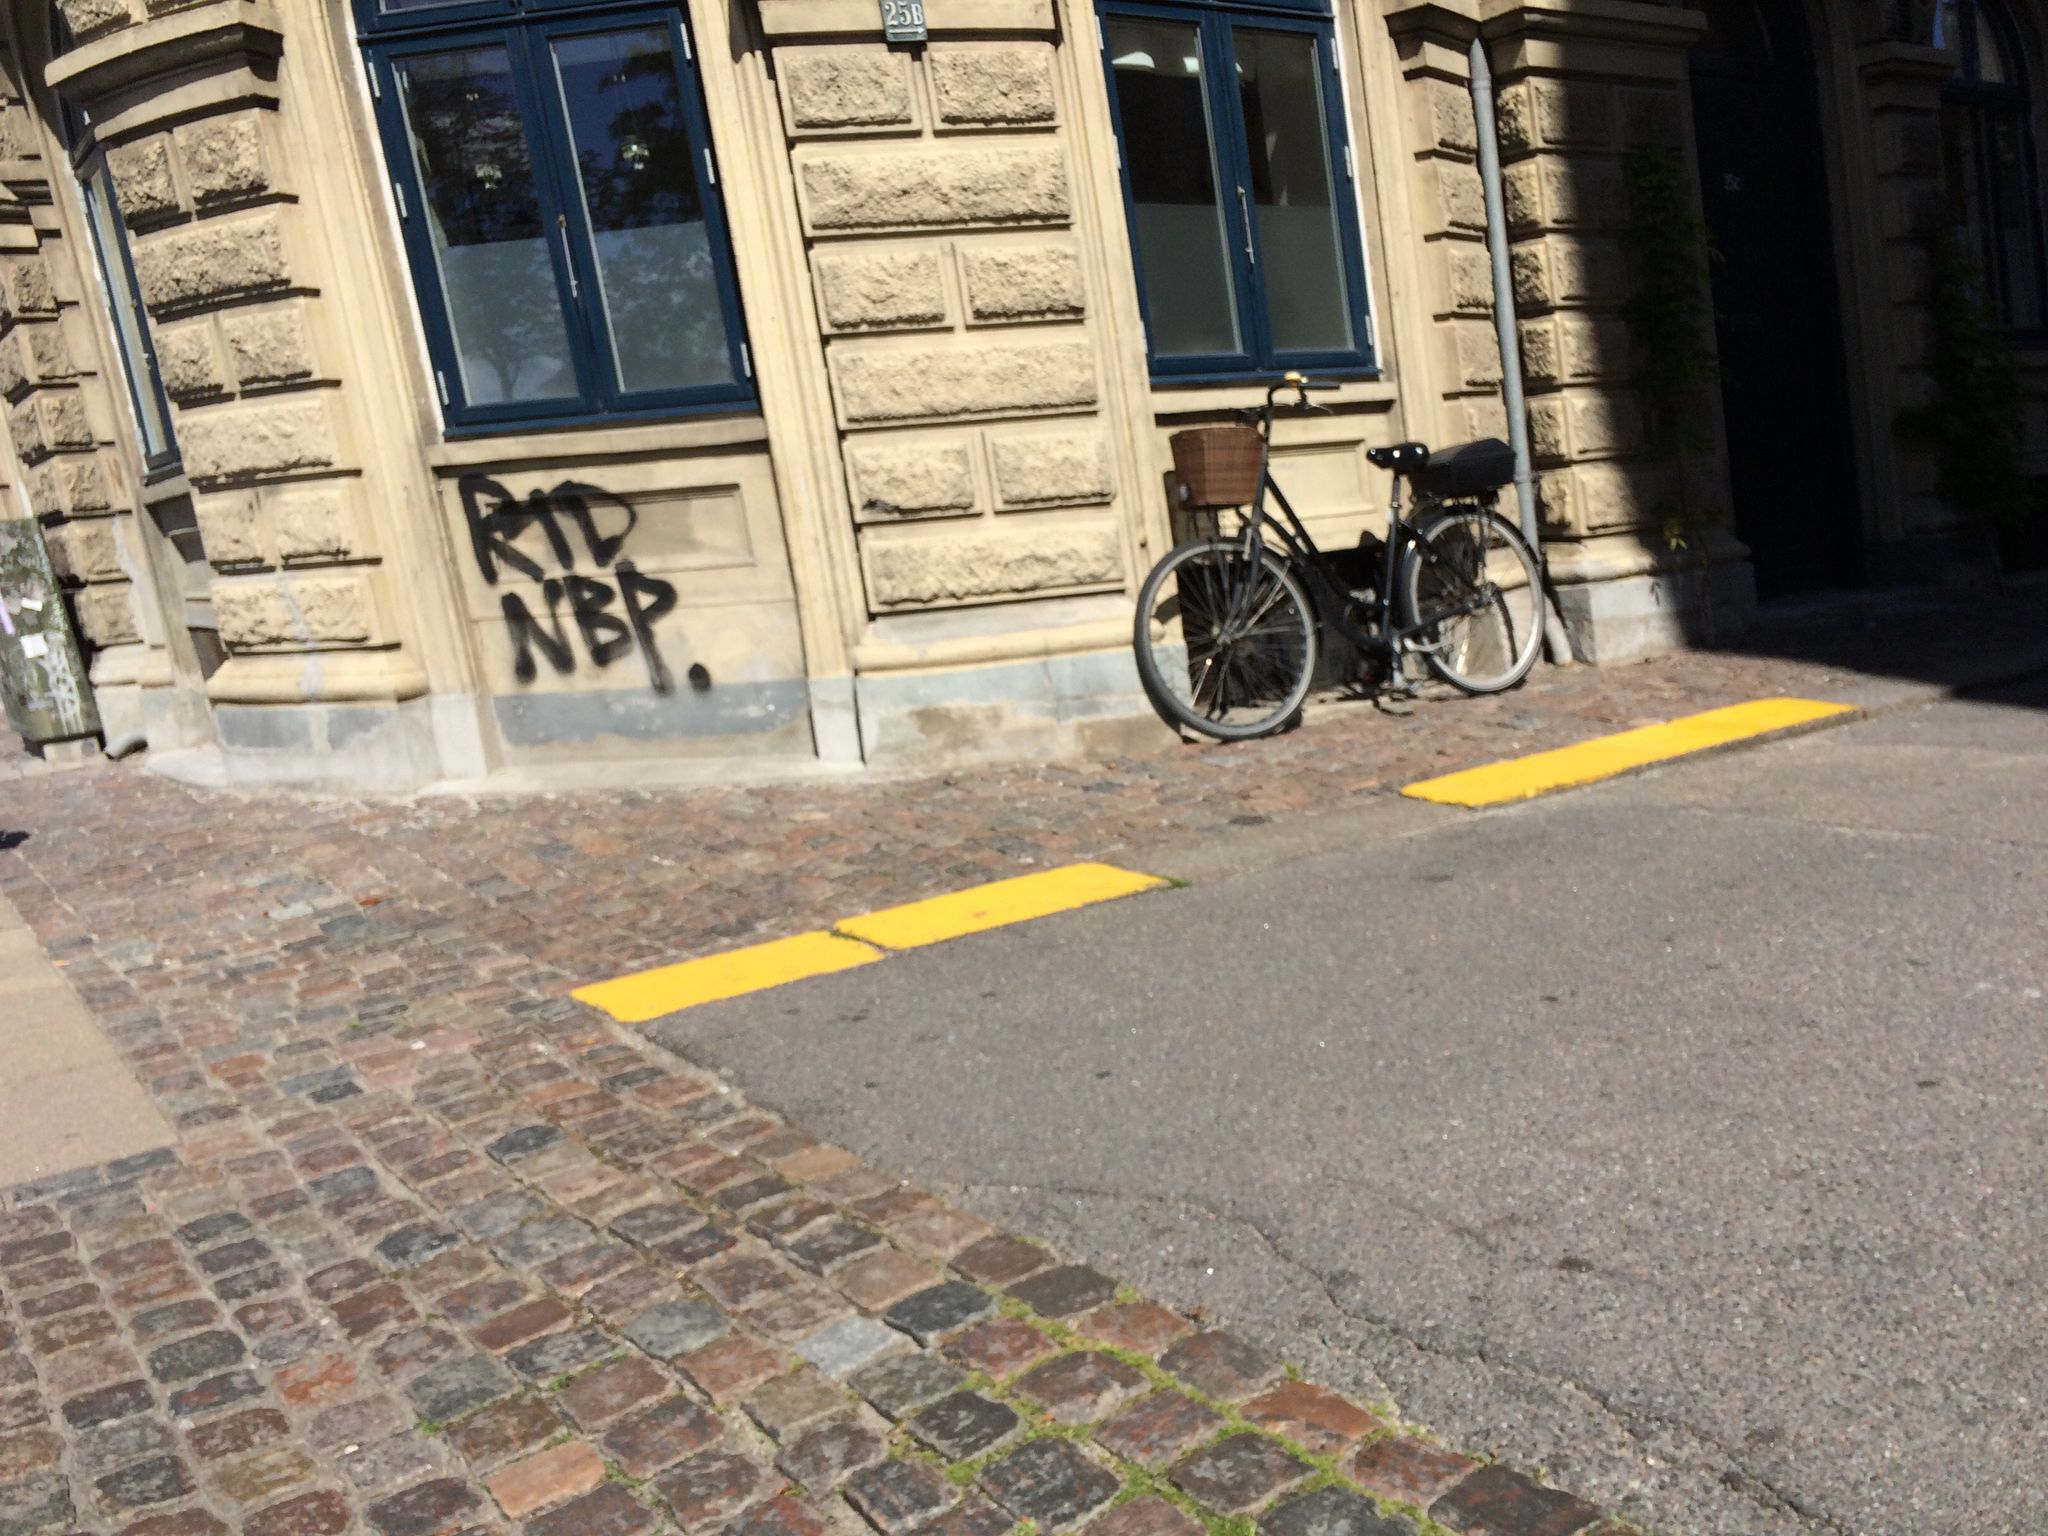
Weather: clear
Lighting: day
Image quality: good
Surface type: walking surface
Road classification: service, footway, residential
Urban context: urban centre
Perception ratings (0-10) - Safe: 5.46, Lively: 8.34, Beautiful: 7.84, Boring: 4.01, Depressing: 1.68, Wealthy: 6.79